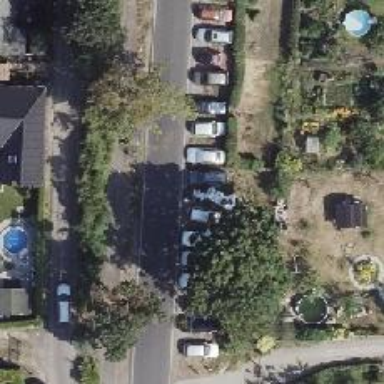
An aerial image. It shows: There is parking obstacle present.